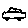
Label: car